Question: I have some boxes with images on my site and anytime I shrink browser to less width, or display on mobile device, images (circles) changes aspect ratio and are not circles anymore..just narrow oval.
HTML/CSS + screenshot example below.

'''
.imgElectroCont {
display: flex;
position: absolute;
align-items: center;
left: 0;
margin: 40px 0 0 50px;
opacity: 1;
background-color:yellow;
}
.imgElectro {
width: 150px;
height: 150px;
border-radius: 100%;
border: 5px solid #fff;
background-color:blue;
background-repeat: no-repeat;
background-size: contain;
box-shadow: 3px 3px 10px var(--colorGreyDark);
}
'''
'''
<div class="imgElectroCont">
<div class="imgElectro"></div>
<a href="">Some text here nex to image</a>
</div>
'''
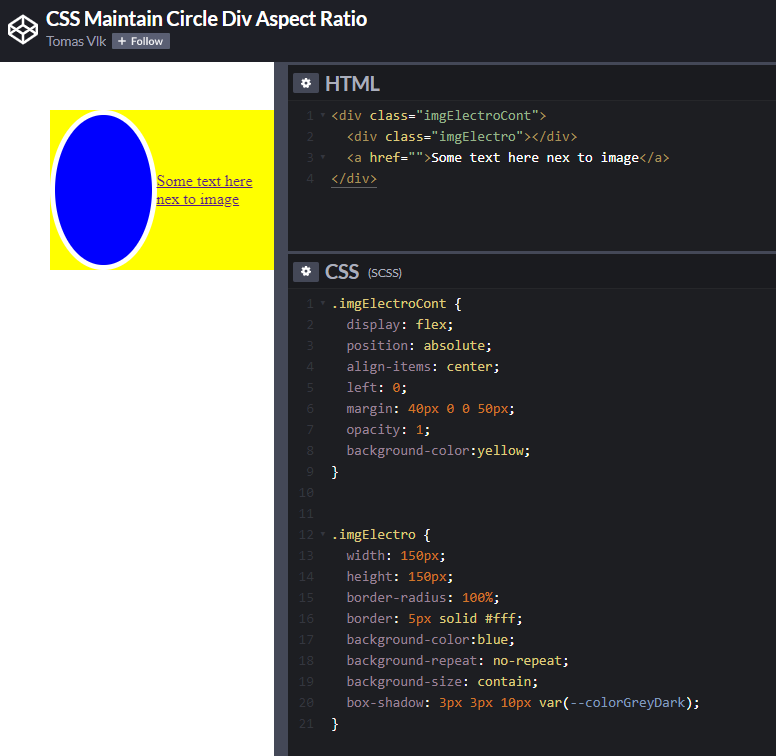
Answer: Try to give your .imgElectro class flex-shrink: 0;